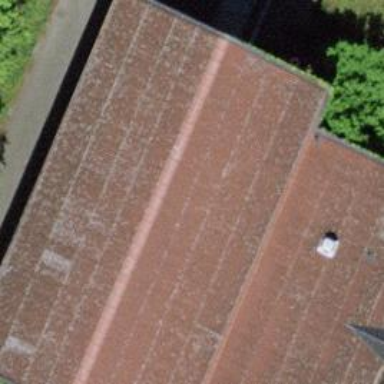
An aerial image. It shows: Sports hall building.